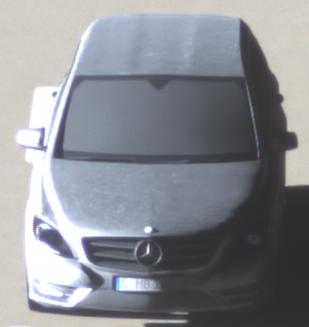
Make: Mercedes-Benz
Model: B 180 BlueEFFICIENCY
Detailed model: B-Class (246)
Model produced from: 2011/11
Model produced until: 2012/10
Doors: 5
Color: white
Road condition: dry road
Daytime: morning or afternoon
Contrast: high contrast